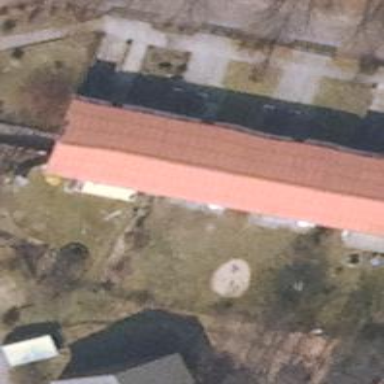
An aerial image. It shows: Building.